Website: home-depot
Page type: payment
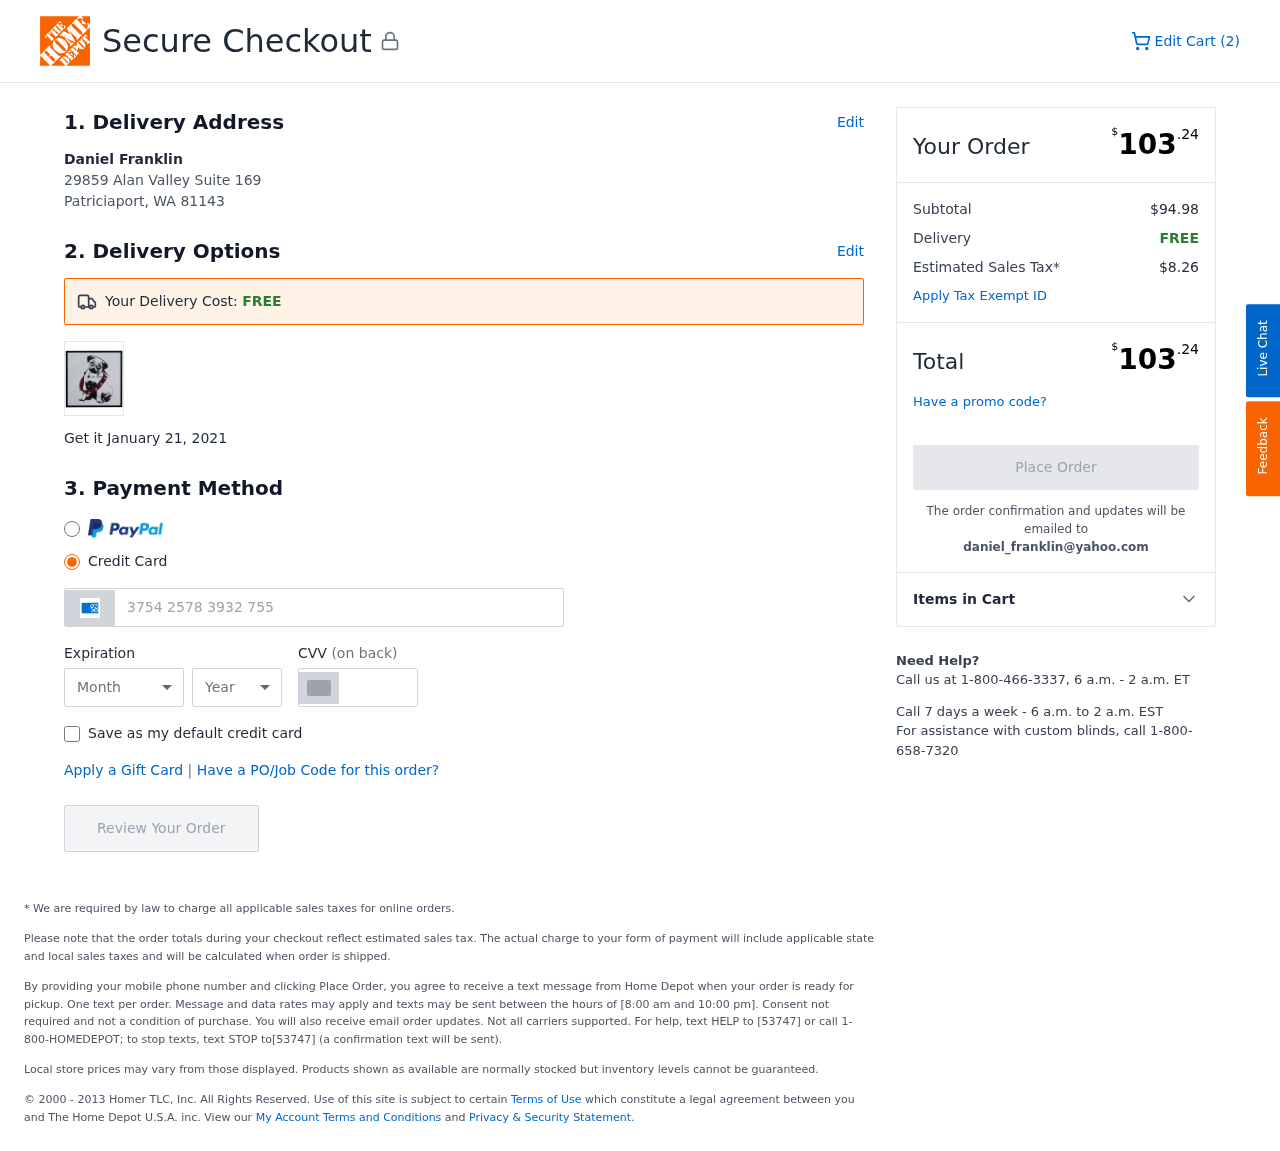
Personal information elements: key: PII_CARD_CVV
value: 8254
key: PII_CARD_EXPIRY_MONTH
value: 03
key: PII_CARD_EXPIRY_YEAR
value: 29
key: PII_CARD_NUMBER
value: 3754 2578 3932 755
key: PII_CITY_STATE_ZIP
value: Patriciaport, WA 81143
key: PII_EMAIL
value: daniel_franklin@yahoo.com
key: PII_FULLNAME
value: Daniel Franklin
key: PII_STREET
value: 29859 Alan Valley Suite 169
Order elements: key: ORDER_NUM_ITEMS
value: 2
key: ORDER_DELIVERY_DATE
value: January 21, 2021
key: ORDER_TOTAL
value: $103.24
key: ORDER_SUBTOTAL
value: $94.98
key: ORDER_SHIPPING_COST
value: FREE
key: ORDER_TAX
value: $8.26